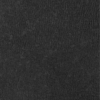
Label: dusty